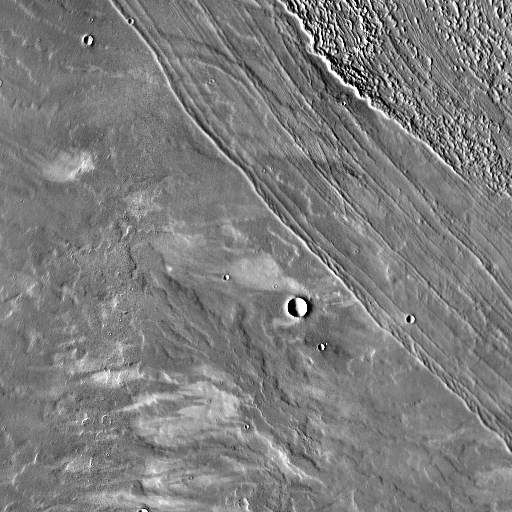
Crater classes present: Background, Other